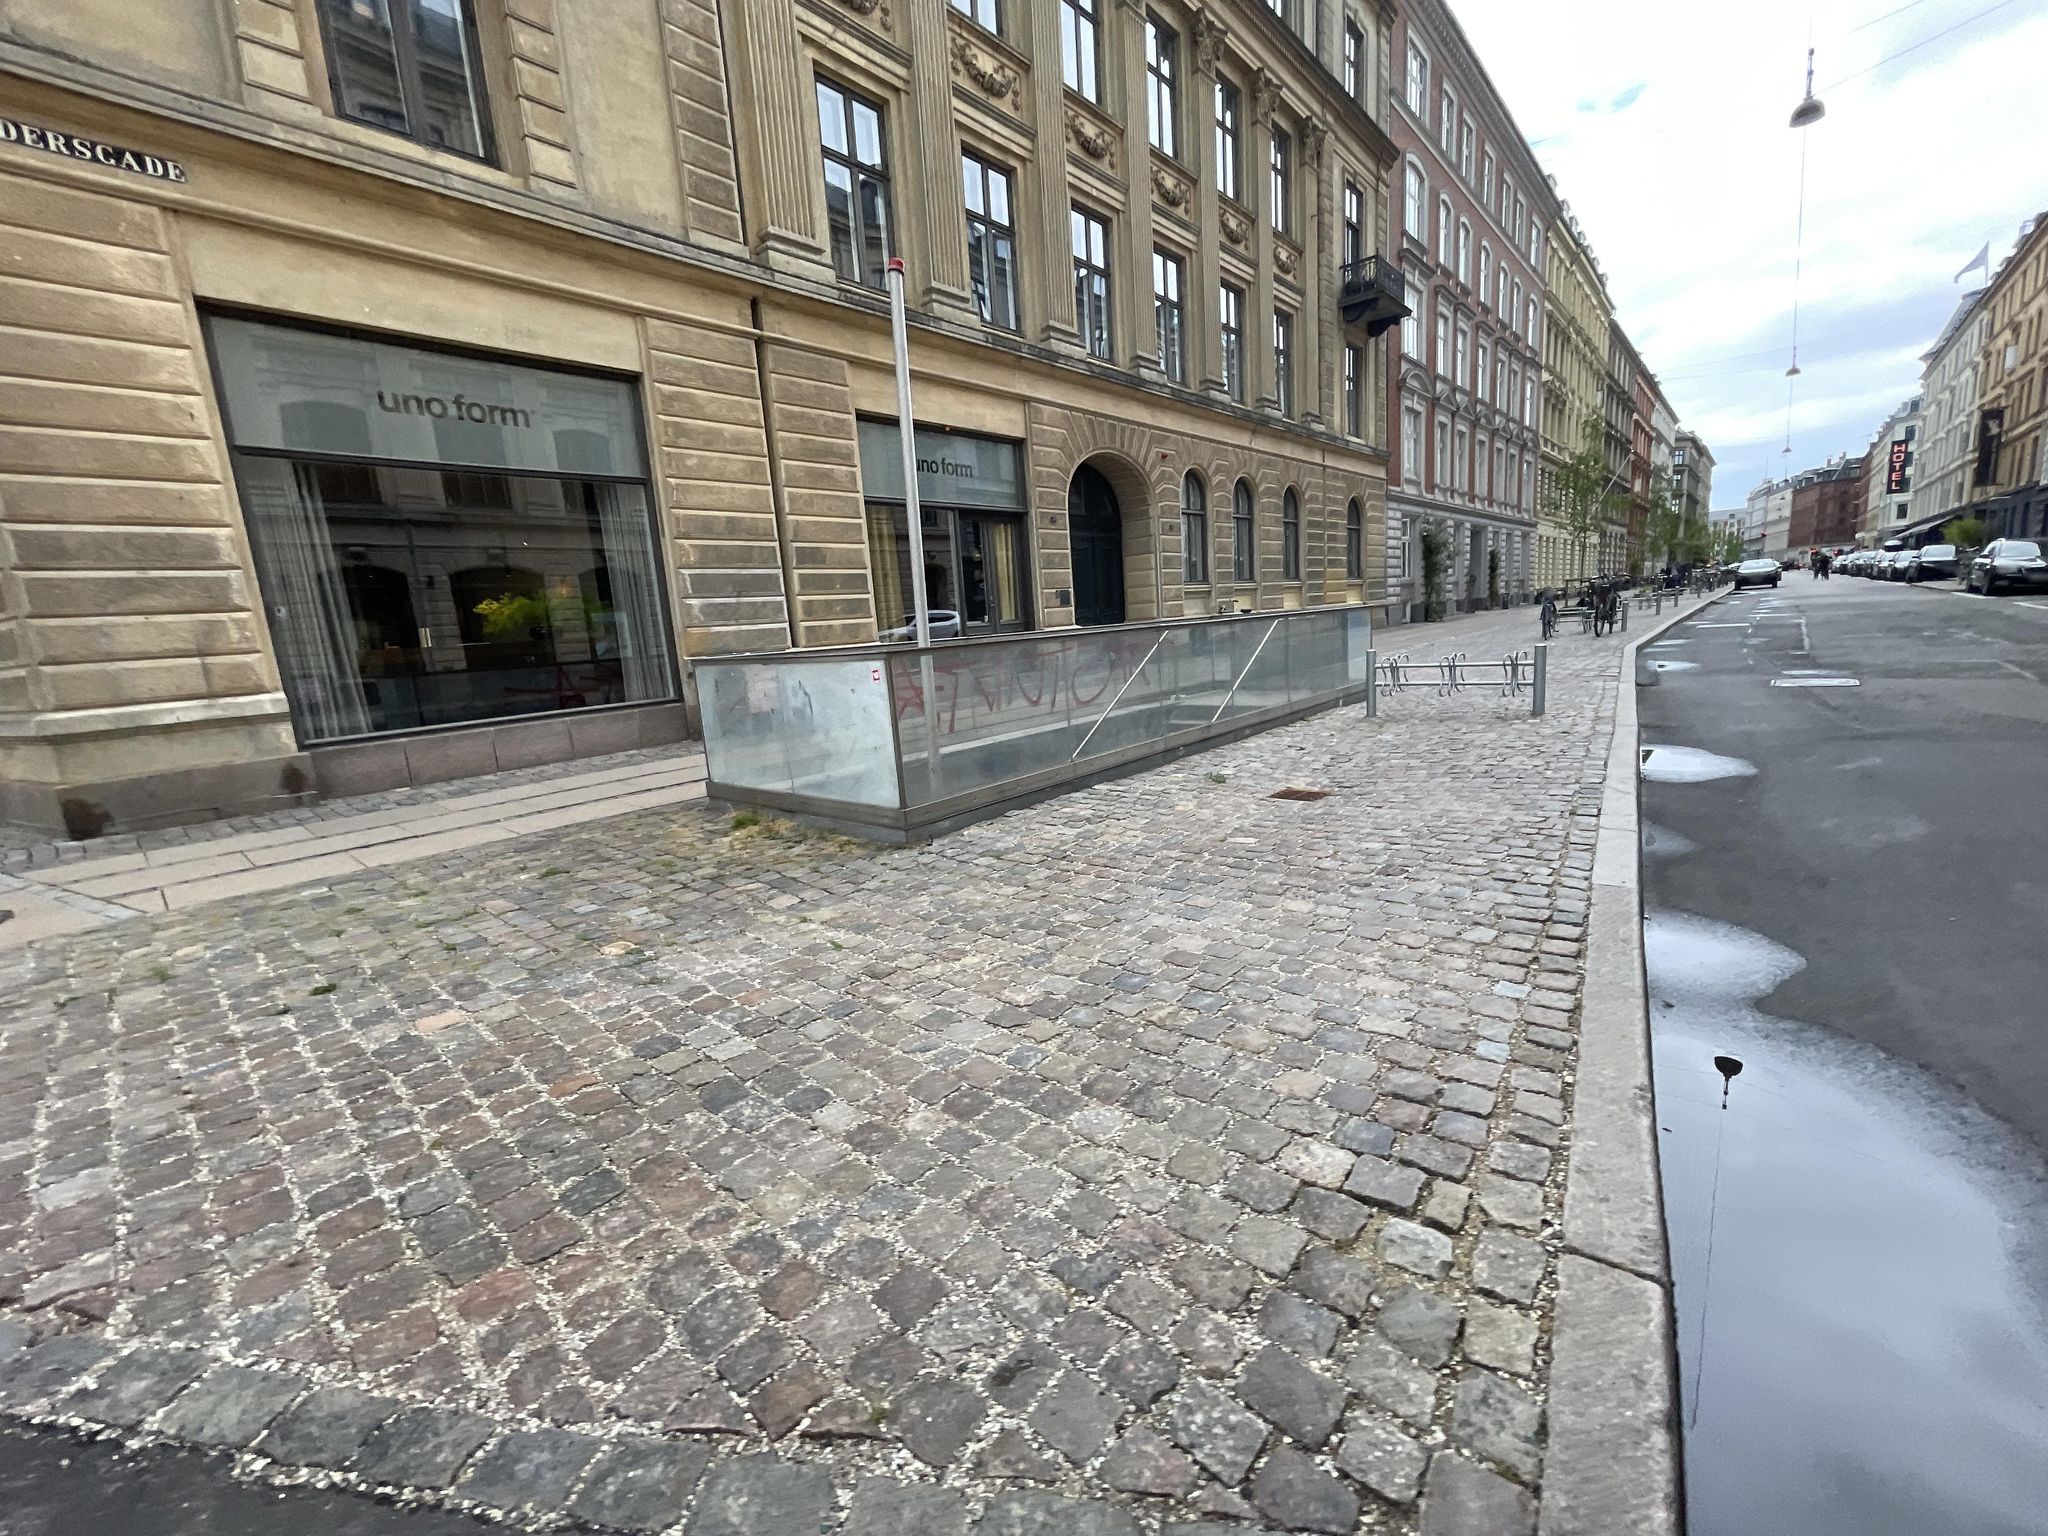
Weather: snowy
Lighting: day
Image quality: good
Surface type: walking surface
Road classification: path, steps, footway
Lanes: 2
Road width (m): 5.5
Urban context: urban centre
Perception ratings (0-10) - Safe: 7.31, Lively: 6.95, Beautiful: 5.17, Boring: 6.52, Depressing: 5.88, Wealthy: 7.83